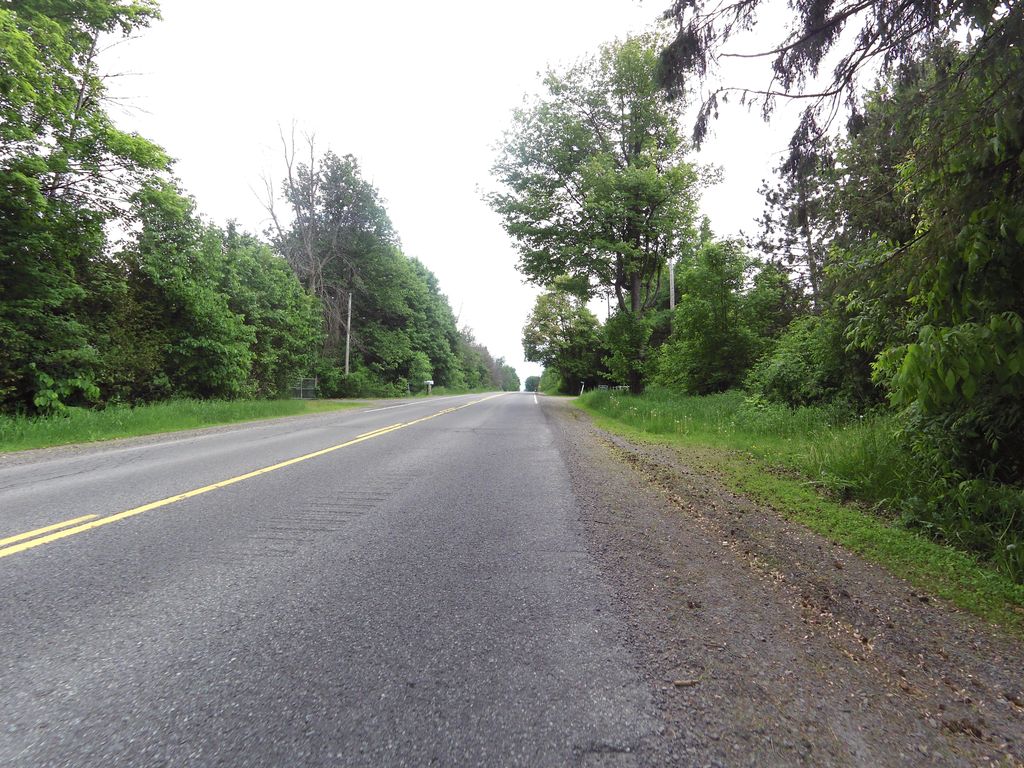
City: ottawa-gatineau